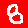
Digit: 8